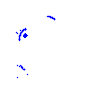
Particle: kaon